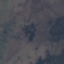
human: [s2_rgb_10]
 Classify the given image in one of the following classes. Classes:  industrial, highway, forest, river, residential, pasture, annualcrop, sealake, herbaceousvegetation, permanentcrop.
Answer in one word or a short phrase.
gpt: HerbaceousVegetation